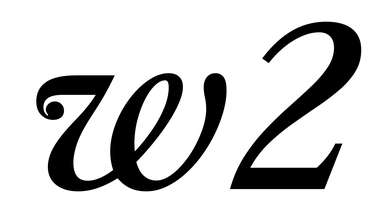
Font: LibreCaslonText-Italic_Medium_Italic